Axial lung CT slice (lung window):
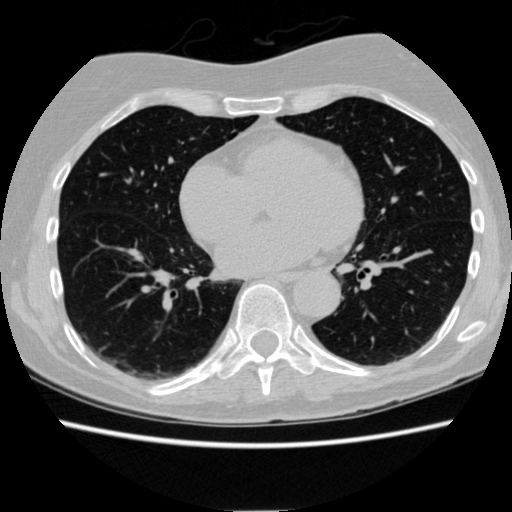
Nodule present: no